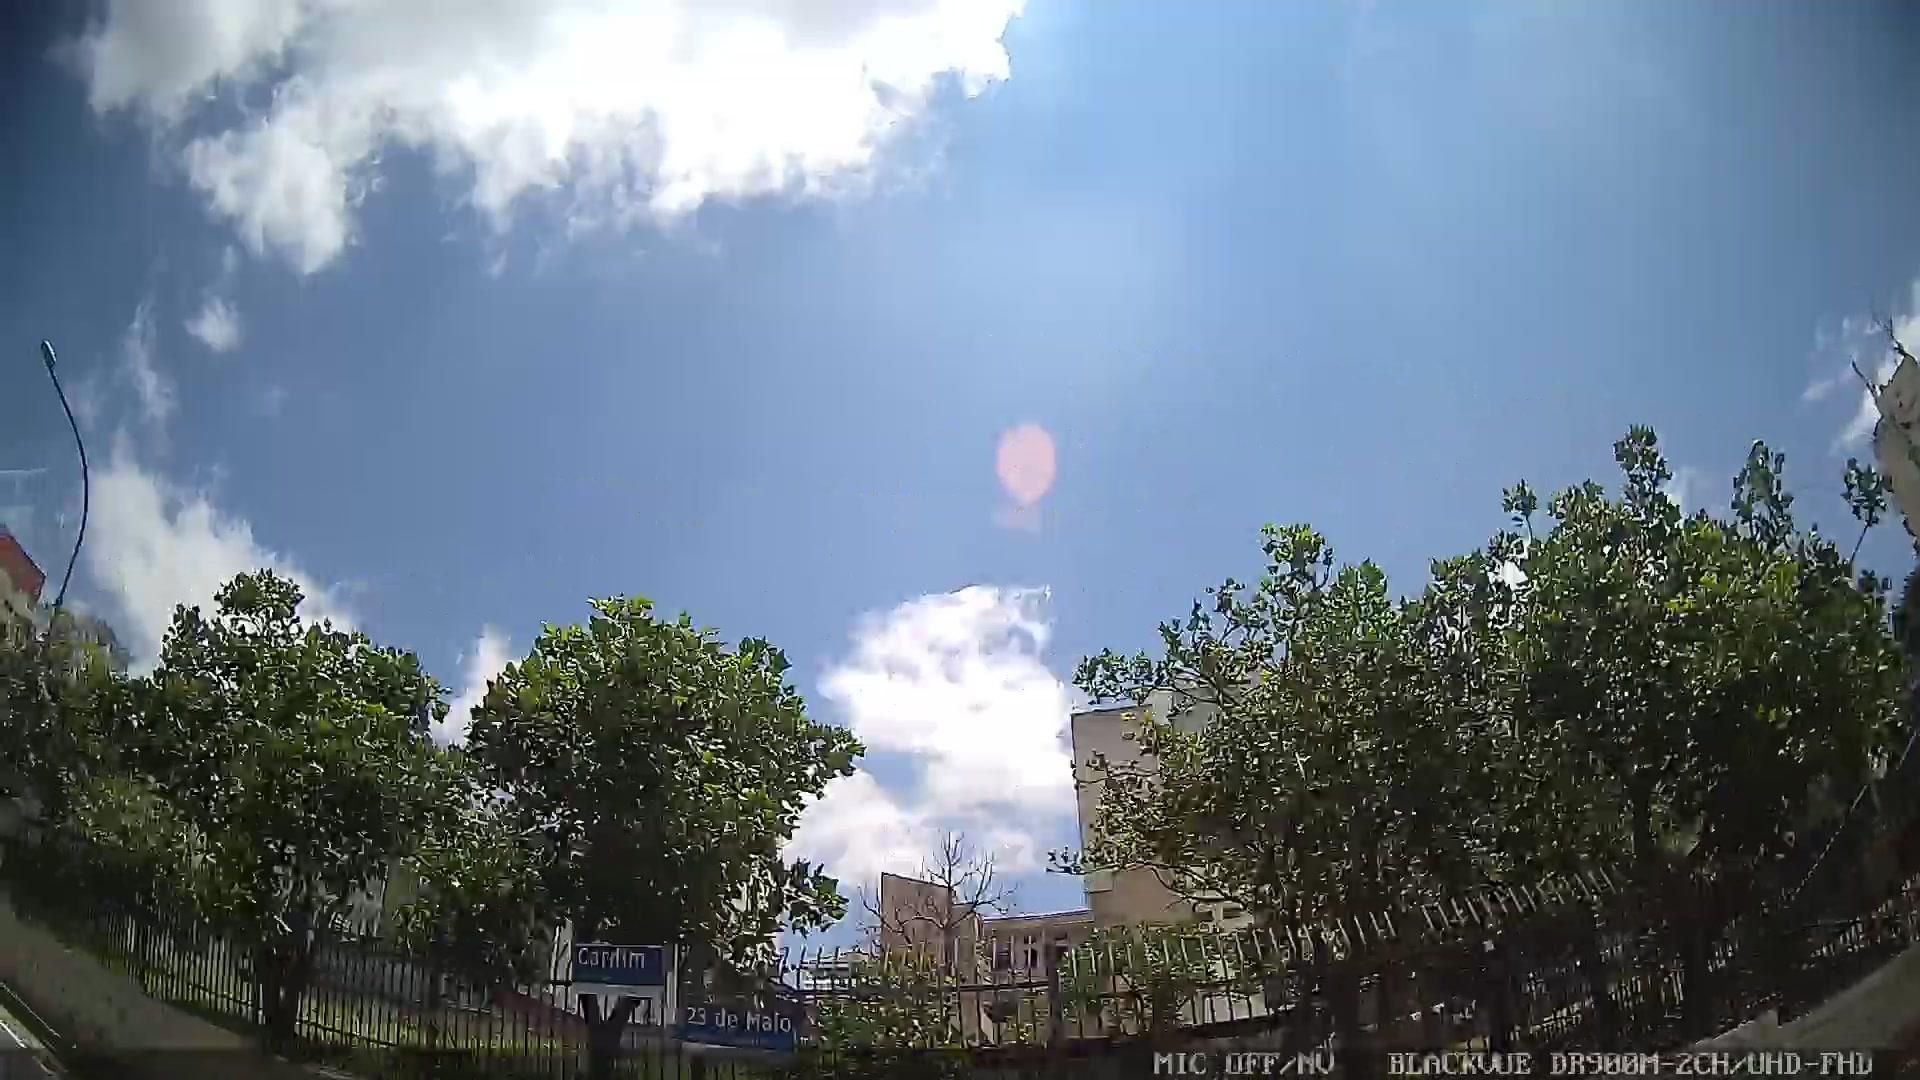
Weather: clear
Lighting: day
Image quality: good
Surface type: driving surface
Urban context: urban centre
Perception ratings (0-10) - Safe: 0.24, Lively: 6.93, Beautiful: 4, Boring: 8.32, Depressing: 5.74, Wealthy: 4.75